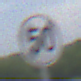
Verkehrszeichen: EndeGeschwindigkeit50
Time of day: Midday
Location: Outdoor (RoadRail)
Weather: PartlyCloudy
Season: NotSpecified
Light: Natural